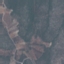
Land use / land cover class: HerbaceousVegetation